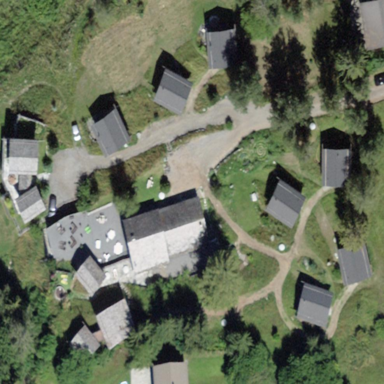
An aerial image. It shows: Hotel offering tourism services.